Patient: sex F, age 19
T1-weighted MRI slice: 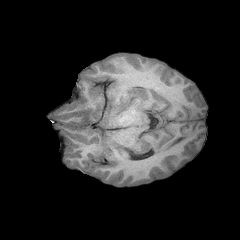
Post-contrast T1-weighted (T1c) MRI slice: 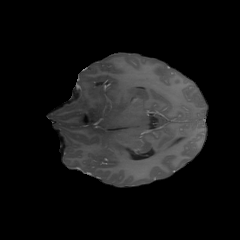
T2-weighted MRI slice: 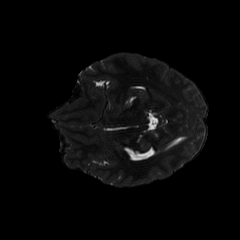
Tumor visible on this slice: yes
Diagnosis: Astrocytoma, IDH-mutant
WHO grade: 4